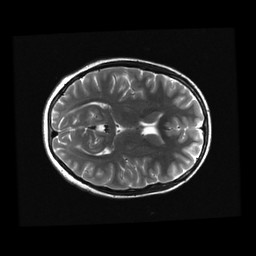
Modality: T2w
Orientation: axial
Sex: female
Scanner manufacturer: ge
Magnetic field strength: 3 T
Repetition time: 5 s
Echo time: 0.1012 s